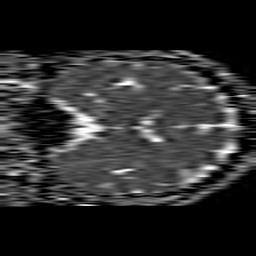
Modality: ADC
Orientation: coronal
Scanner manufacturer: philips
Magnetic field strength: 1.5 T
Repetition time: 4.6 s
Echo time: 0.08631 s